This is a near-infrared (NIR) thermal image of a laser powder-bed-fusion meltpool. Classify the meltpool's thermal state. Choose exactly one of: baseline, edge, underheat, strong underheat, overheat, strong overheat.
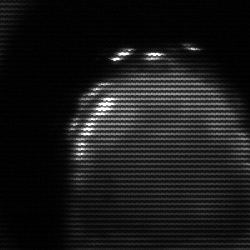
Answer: edge